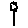
Label: flower